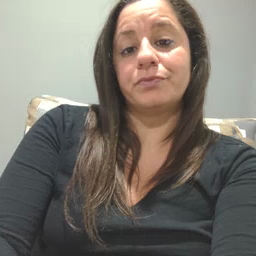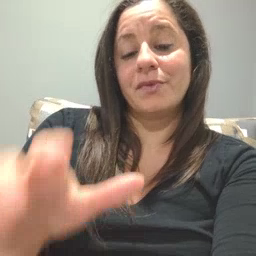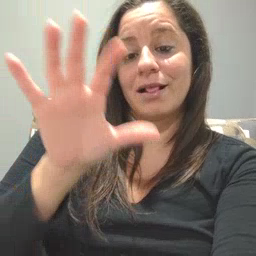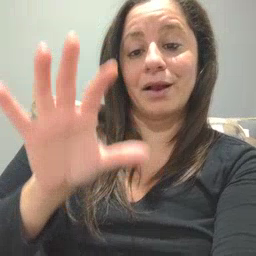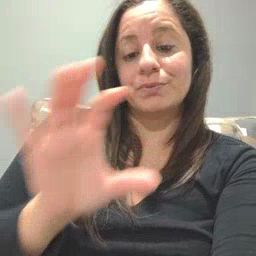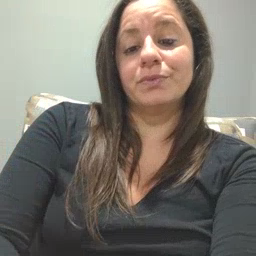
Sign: cloud